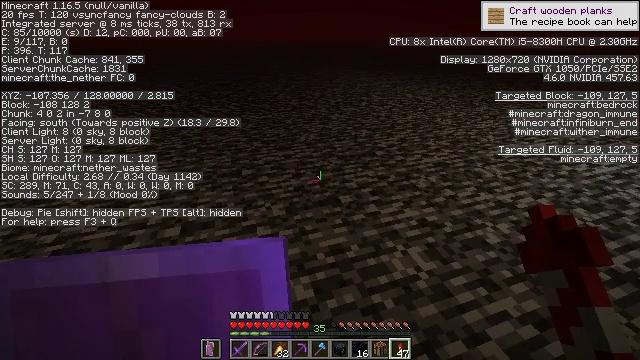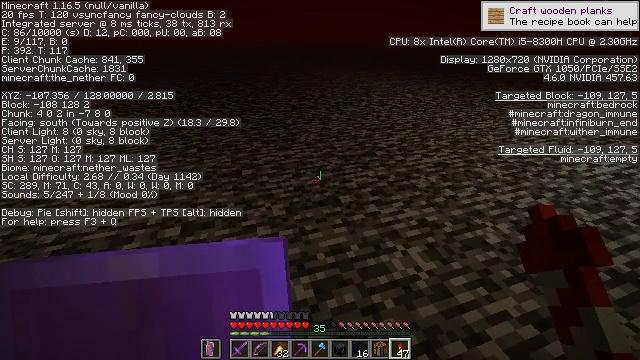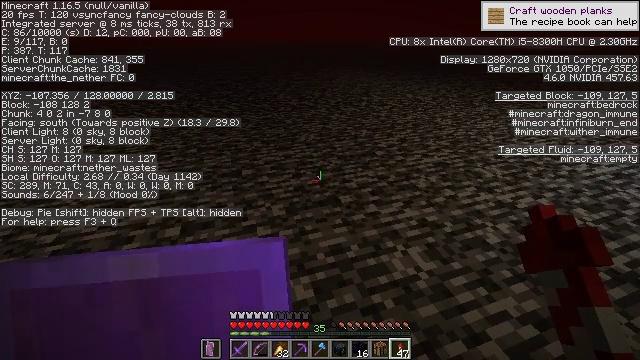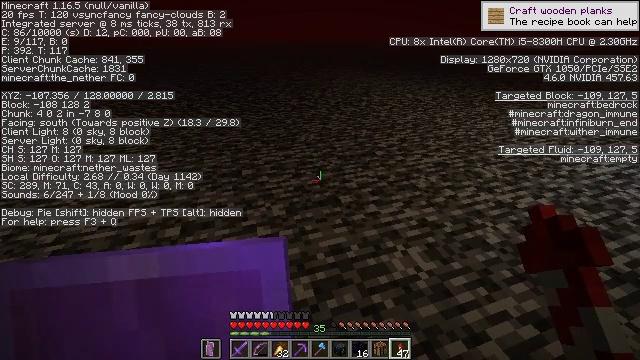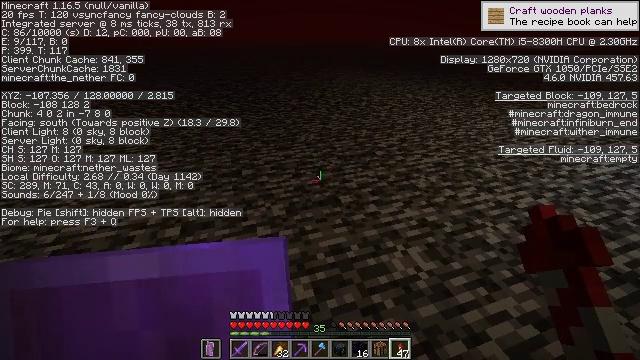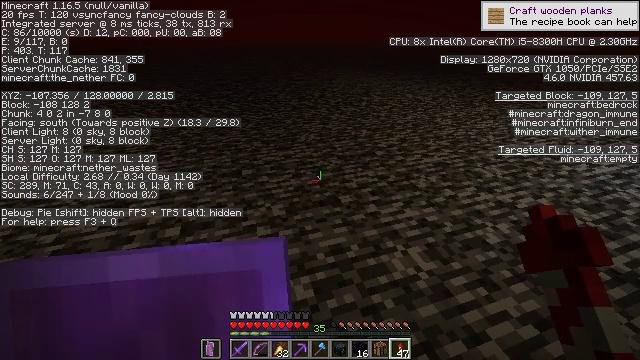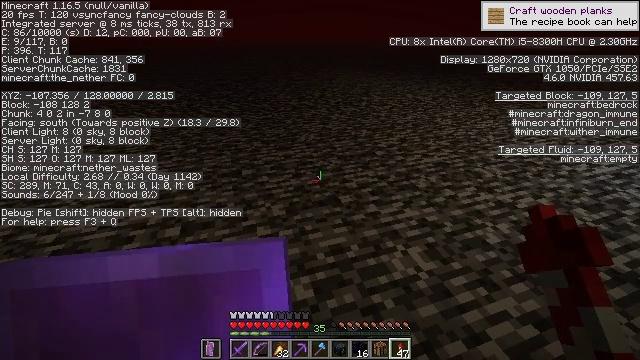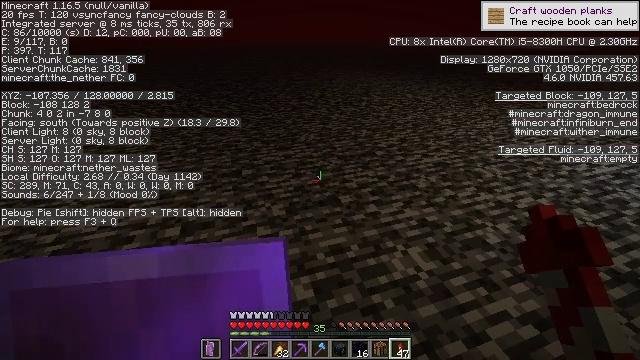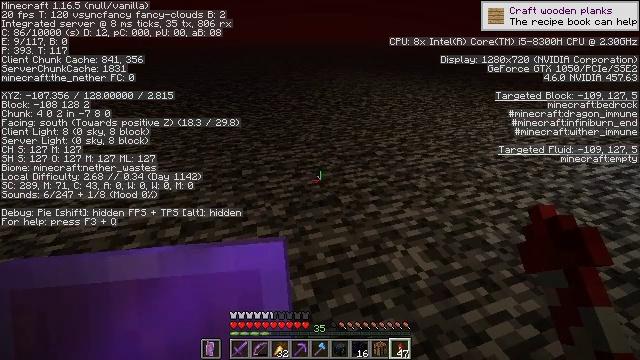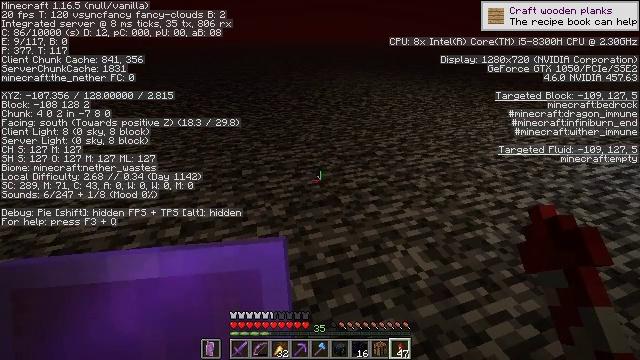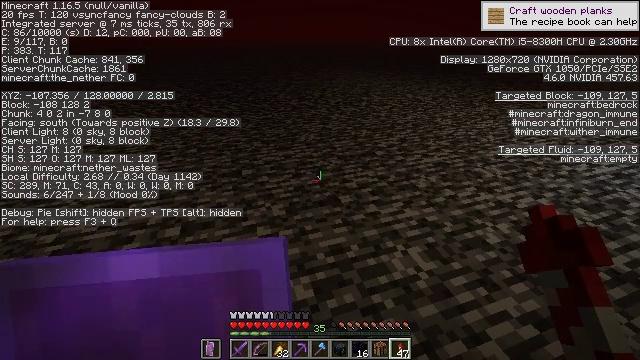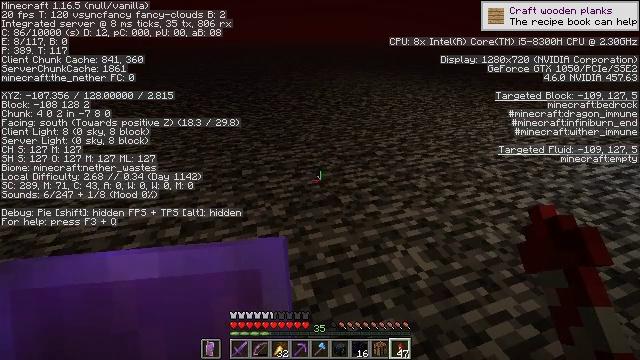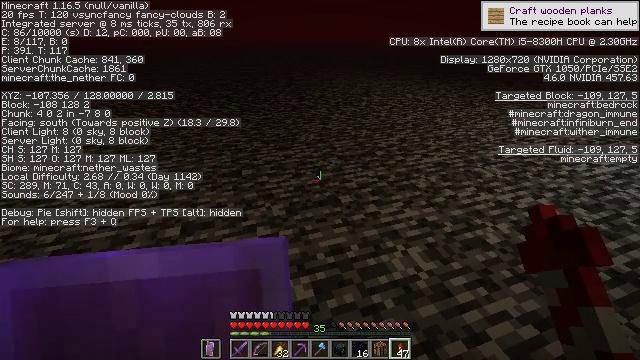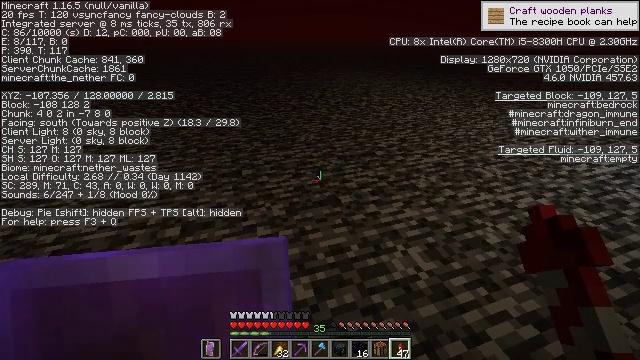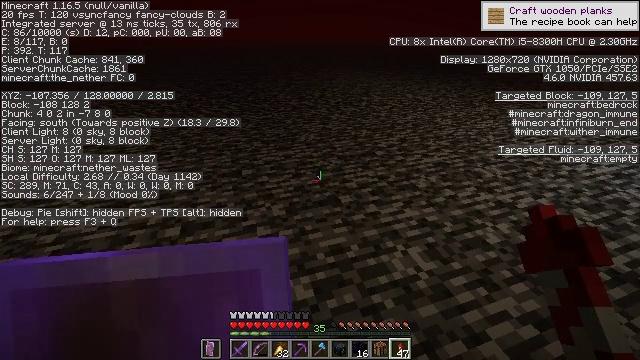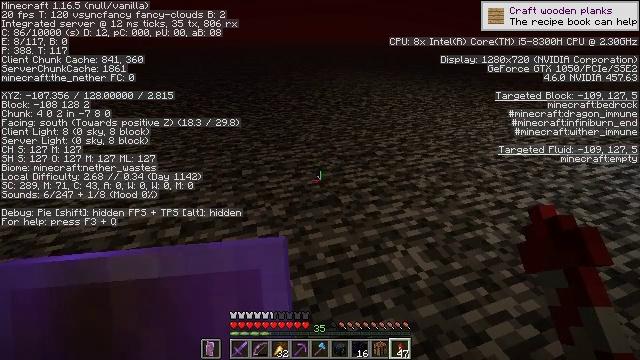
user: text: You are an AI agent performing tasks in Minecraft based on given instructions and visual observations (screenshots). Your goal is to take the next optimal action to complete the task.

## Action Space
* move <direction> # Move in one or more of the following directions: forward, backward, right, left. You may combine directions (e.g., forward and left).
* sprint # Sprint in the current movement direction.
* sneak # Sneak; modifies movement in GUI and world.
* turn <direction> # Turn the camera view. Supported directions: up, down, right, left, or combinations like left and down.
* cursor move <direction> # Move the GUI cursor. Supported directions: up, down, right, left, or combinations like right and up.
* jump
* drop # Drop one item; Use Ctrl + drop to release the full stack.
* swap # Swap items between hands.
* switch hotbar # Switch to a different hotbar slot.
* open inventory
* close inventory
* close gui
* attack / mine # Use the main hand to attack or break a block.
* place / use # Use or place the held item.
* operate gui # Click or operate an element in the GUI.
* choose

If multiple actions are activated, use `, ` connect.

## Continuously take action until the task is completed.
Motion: motion action
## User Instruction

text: Use wool to craft a light gray carpet.
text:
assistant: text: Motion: attack / mine
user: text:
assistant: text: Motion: attack / mine
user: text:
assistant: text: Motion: attack / mine
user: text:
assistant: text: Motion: attack / mine
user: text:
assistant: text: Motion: attack / mine
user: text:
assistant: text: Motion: attack / mine
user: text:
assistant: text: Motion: attack / mine
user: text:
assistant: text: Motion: attack / mine
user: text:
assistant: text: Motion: attack / mine
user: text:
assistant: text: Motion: attack / mine
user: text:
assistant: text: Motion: attack / mine
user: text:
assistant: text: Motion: attack / mine
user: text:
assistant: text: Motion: attack / mine
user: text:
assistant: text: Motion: attack / mine
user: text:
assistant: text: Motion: attack / mine
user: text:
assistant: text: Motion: attack / mine
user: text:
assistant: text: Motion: attack / mine
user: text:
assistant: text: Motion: attack / mine
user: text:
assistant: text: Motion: attack / mine
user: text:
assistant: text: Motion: attack / mine
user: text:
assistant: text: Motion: attack / mine
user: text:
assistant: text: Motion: turn left, attack / mine
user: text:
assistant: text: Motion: turn left, attack / mine
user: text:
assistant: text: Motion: turn left, attack / mine
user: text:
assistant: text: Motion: turn left, attack / mine
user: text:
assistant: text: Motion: turn left, attack / mine
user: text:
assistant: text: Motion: turn right and down, attack / mine
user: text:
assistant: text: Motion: turn right and up, attack / mine
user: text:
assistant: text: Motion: turn right and up, attack / mine
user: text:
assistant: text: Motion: attack / mine